Question: I have dragged an item into my tableview object.
When the dragged item hover over an item in tableview,
the item is redrawn with selection background. The image is as under

The row of the tableview is not selected, when i checked selectedRow method.
My requirement is when an item hover any item i should control its selection
and the background selection thereof.
Thanks,
iSight
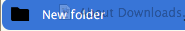
Answer: To 'control' the selection of a TableViewCell when 'hovering' over such an item you will have to call this method:
'''
- (NSIndexPath *)indexPathForRowAtPoint:(CGPoint)point
'''
It's a method from the UITableView Class and uses the local coordinate system of your tableView. As is mentioned in the Apple Doc: <URL>
When the method is called you will have a NSIndexPath returned. With it you can select the cell/item at that particular path.
Mind, selecting a path manually doesn't call the didSelectRowAtIndexPath delegate-method so if you want a certain method called from that delegate you will have to do that manually as well!
This method is prolly called from the touchedDidMove method (where you also do the drag&drop) so getting the point needed for the method shouldn't be a problem for you.
You will figure it out :)
Good luck.